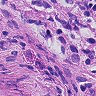
Metastatic tissue present: no